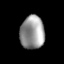
Tissue: lung
Cell type: Others
Senescence score: 0.1826
Nuclear area (px): 790
Mean DAPI intensity: 150.549